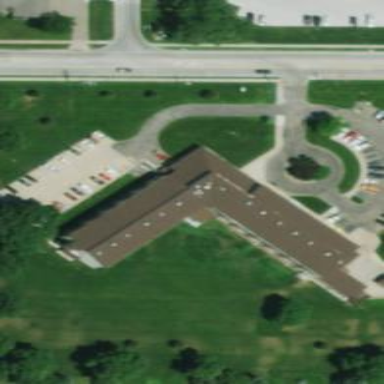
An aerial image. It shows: Building.